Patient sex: M
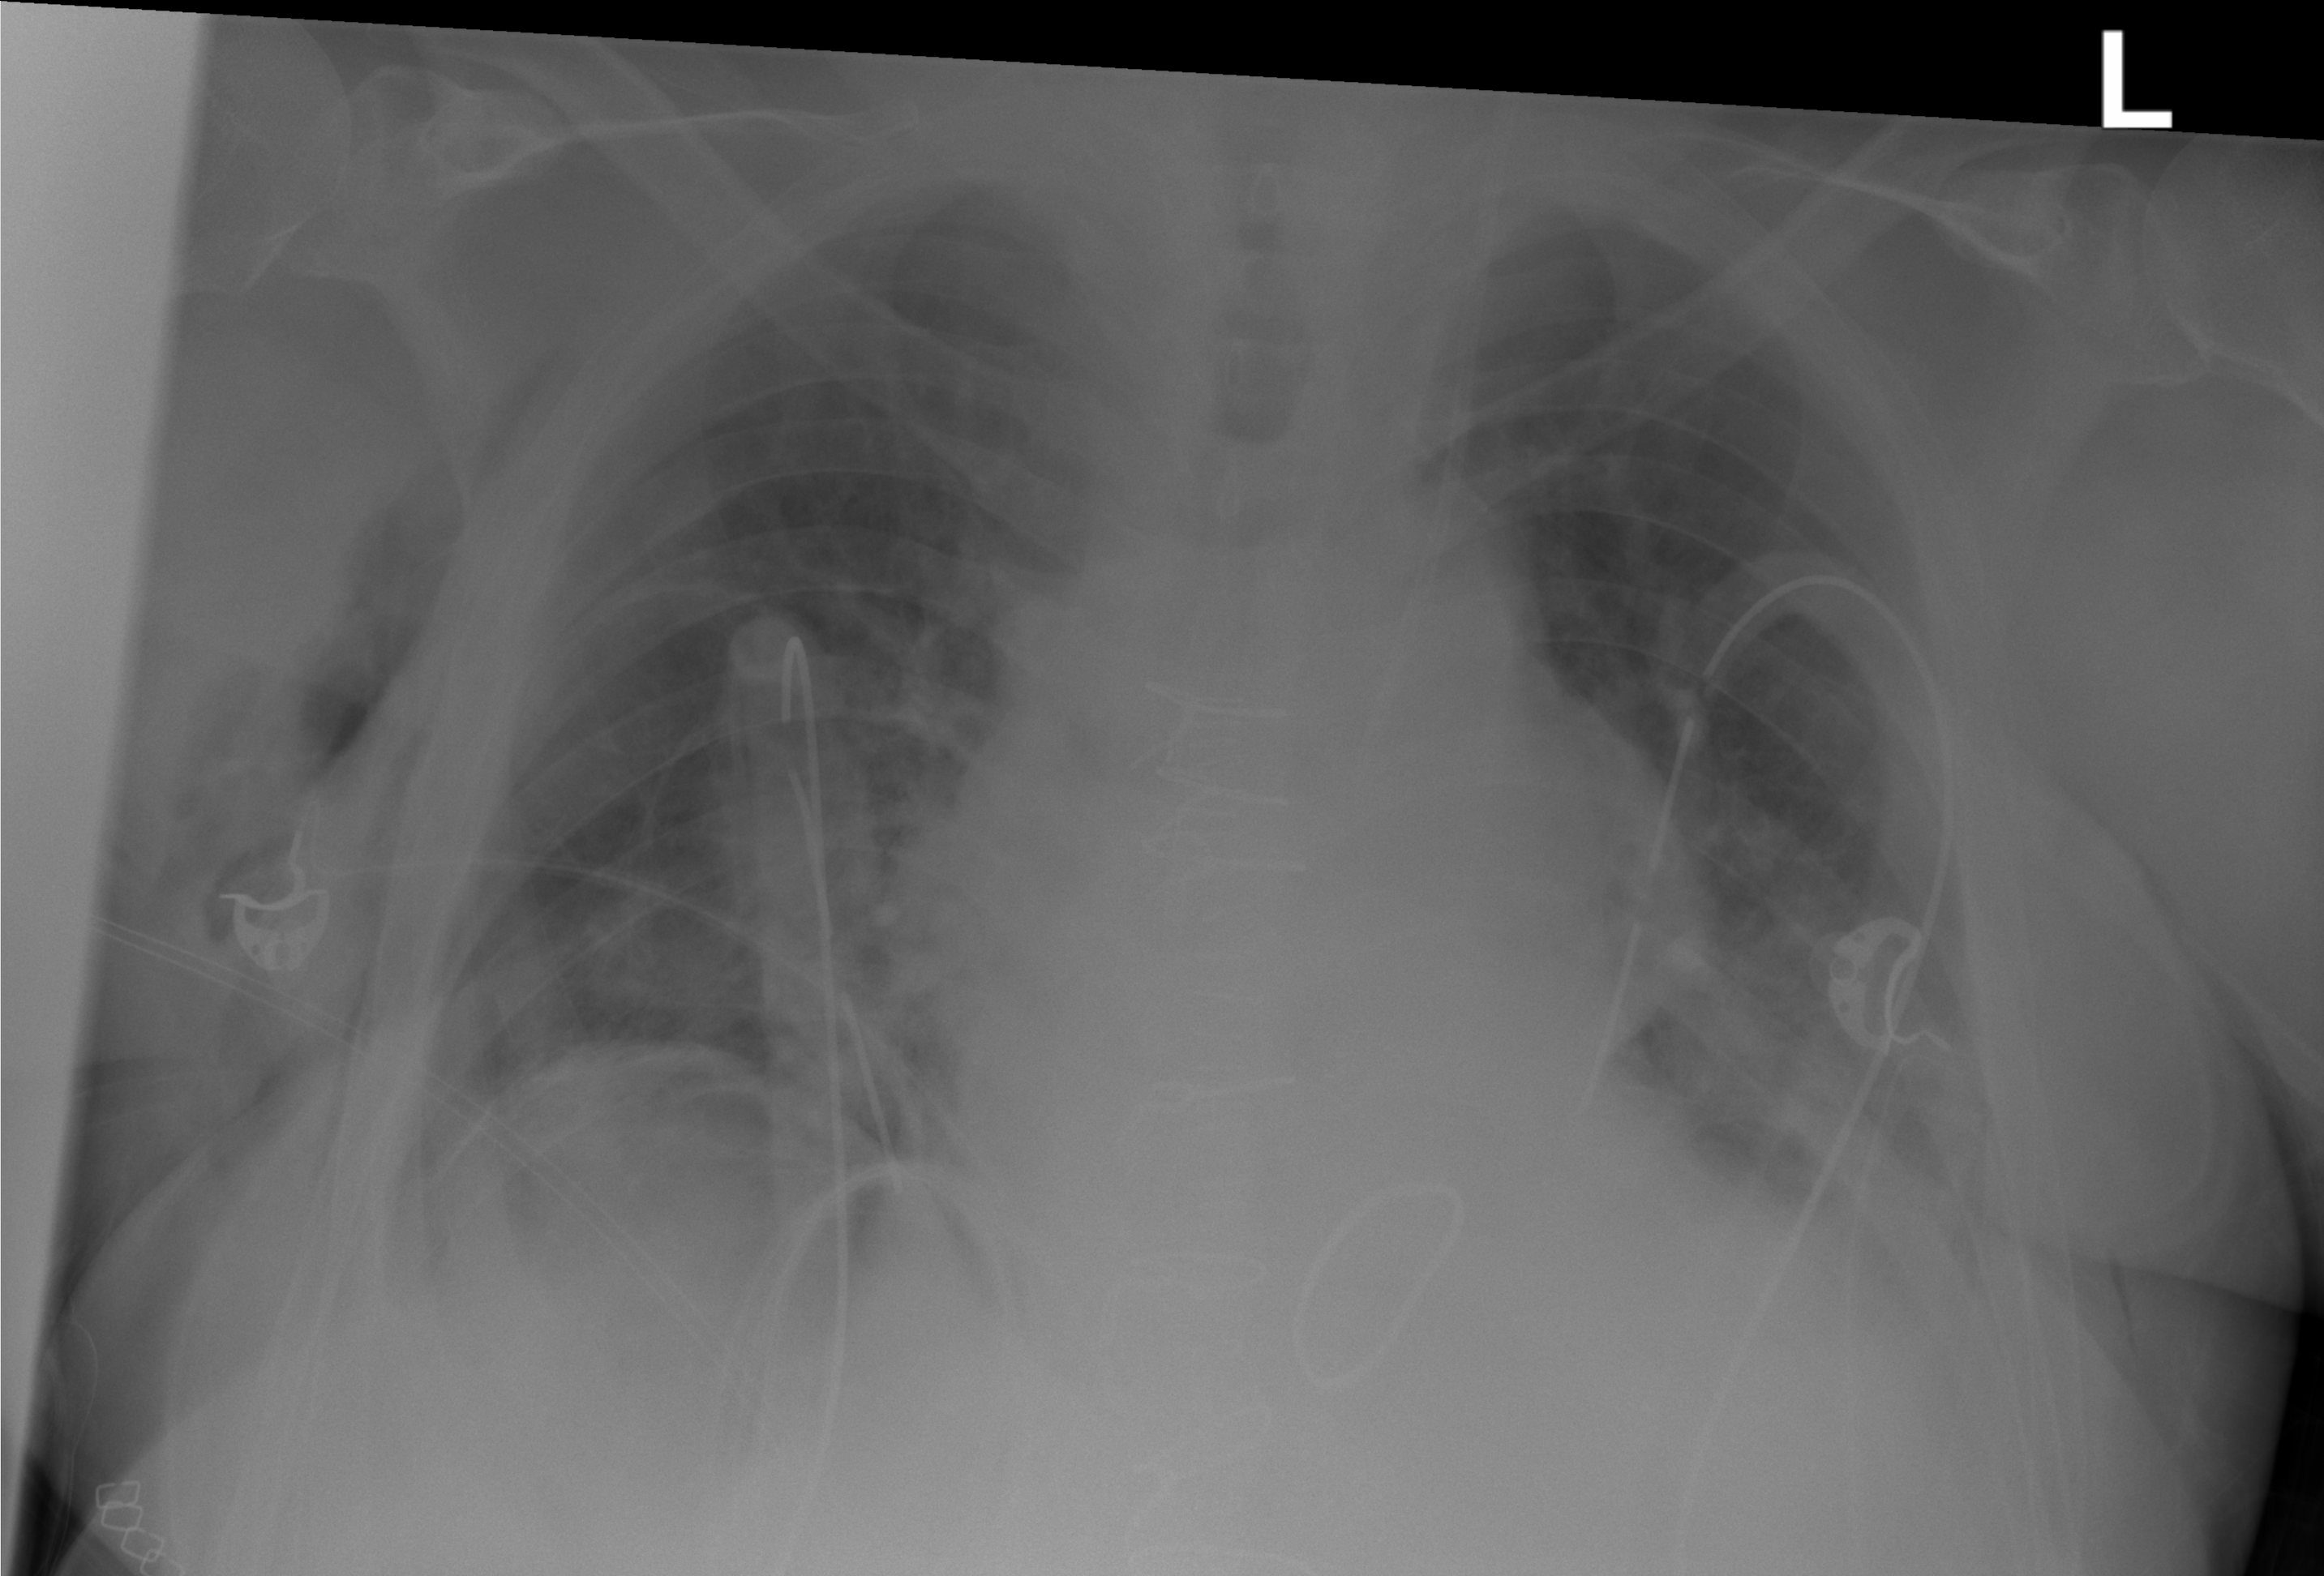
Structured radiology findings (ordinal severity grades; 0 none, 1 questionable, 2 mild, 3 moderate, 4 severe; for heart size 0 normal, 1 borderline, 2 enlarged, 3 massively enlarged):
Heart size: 2
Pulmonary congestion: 2
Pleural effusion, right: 2
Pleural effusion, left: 2
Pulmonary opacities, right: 2
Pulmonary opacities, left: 0
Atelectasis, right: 2
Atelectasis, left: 2